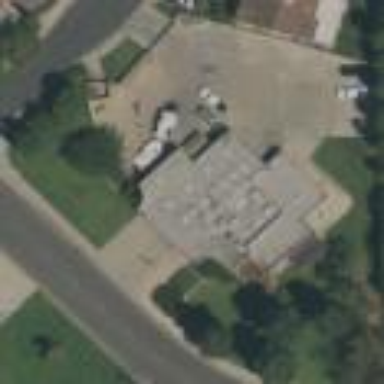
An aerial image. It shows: Fire station.